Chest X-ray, PA view. Patient: 33 years old, sex M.
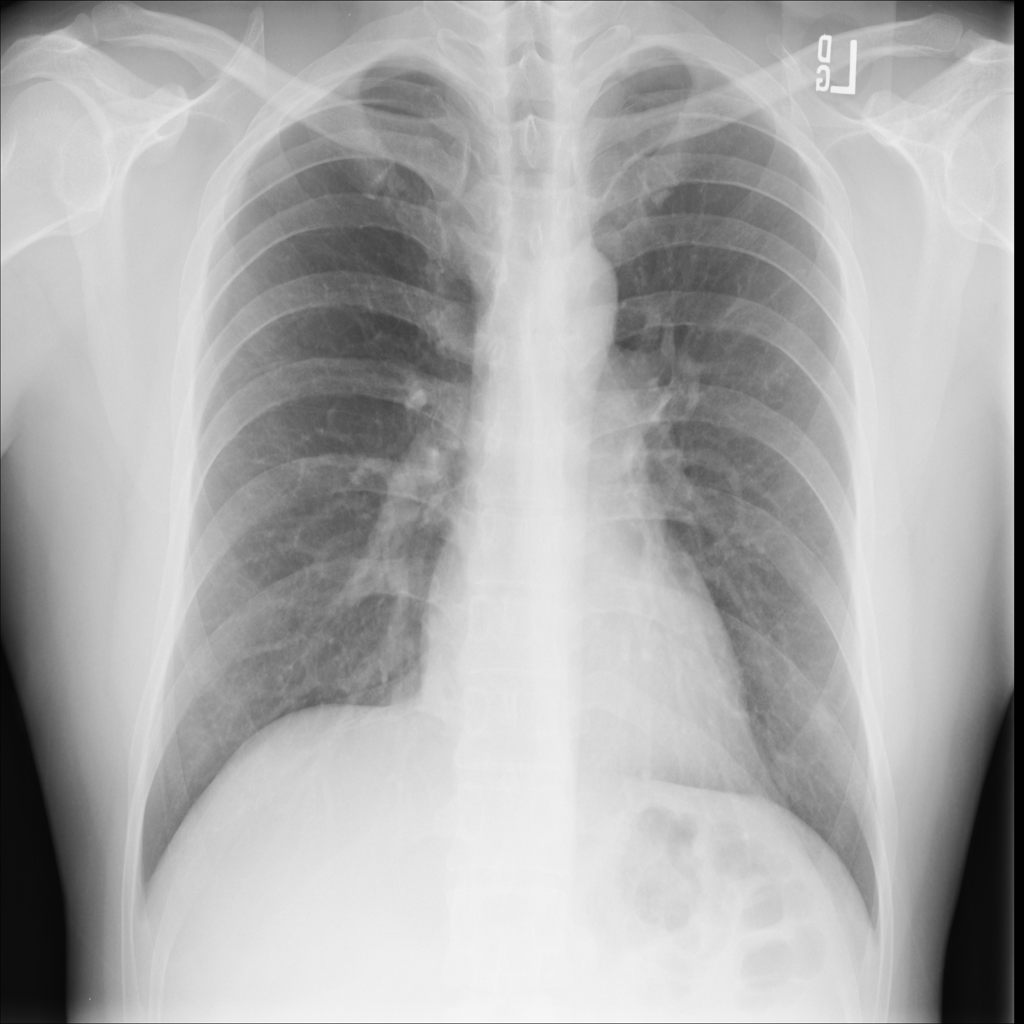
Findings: No Finding